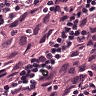
Metastatic tissue present: yes